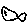
Label: fish